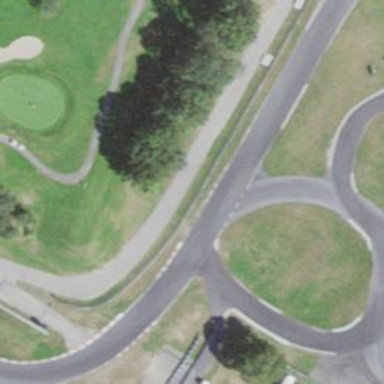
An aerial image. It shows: Motor sport raceway.